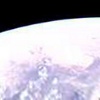
Label: sunburn